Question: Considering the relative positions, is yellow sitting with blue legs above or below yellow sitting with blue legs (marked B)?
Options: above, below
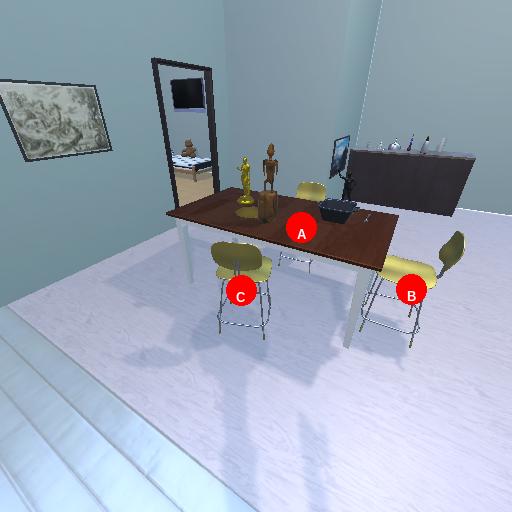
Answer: above